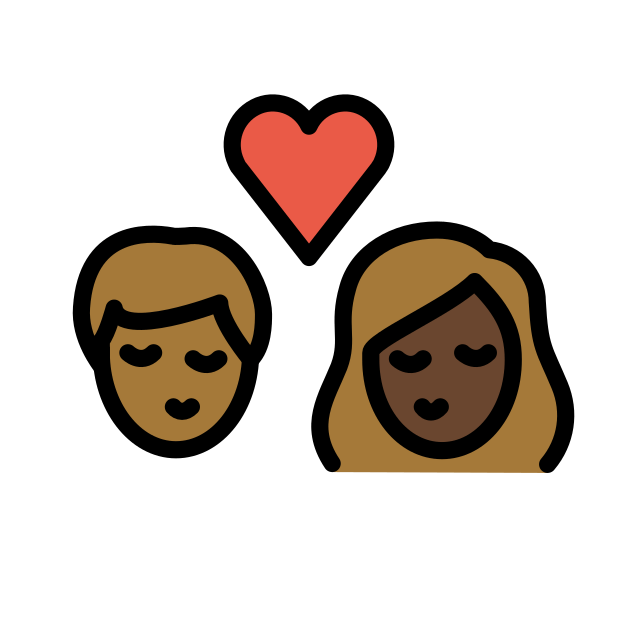
kiss: woman, man, medium-dark skin tone, dark skin tone